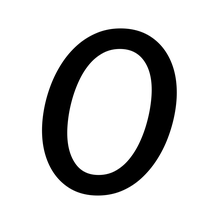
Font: InstrumentSans-Italic_Medium_Italic